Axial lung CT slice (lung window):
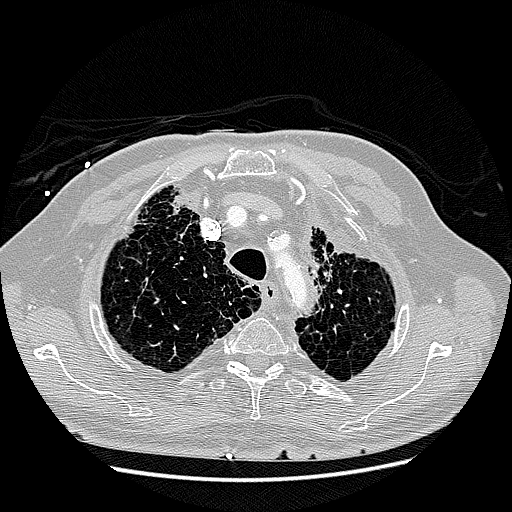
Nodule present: no